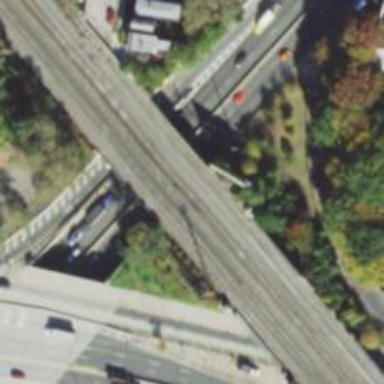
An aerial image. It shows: Bridge with electrified railway tracks.